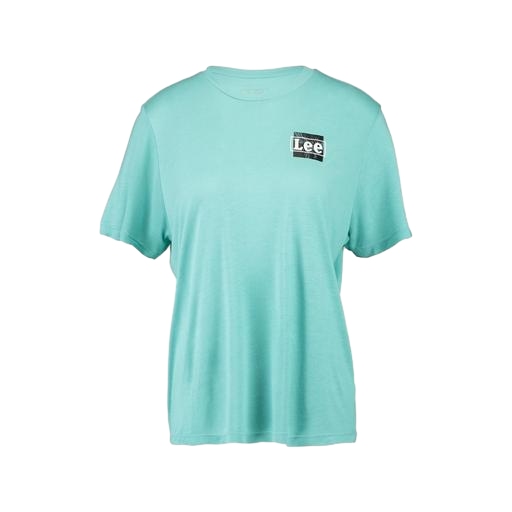
light teal colored shirt, blue women's tech-jersey t-shirt, women's tee, white background